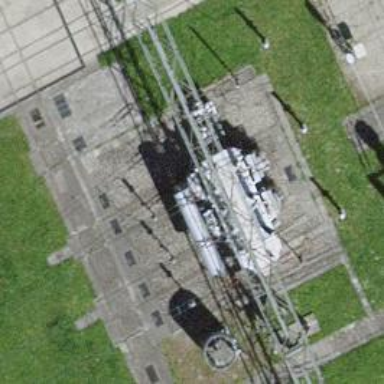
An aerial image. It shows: Transformer is present.